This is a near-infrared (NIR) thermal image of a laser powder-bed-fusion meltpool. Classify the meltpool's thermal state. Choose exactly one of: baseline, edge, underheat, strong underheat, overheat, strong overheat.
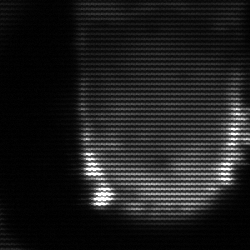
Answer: baseline